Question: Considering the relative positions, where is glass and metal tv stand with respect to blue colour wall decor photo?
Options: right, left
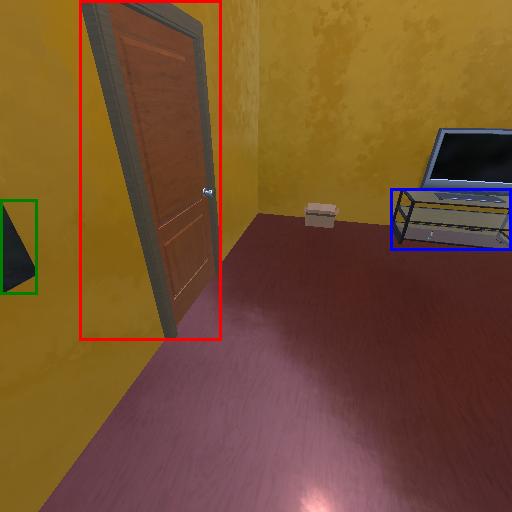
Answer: right